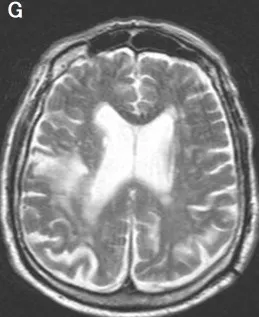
E-H: Axial T2-weighted cerebral MRI sequences showing a cortico-subcortical fronto-parietal hyperintensity with restricted diffusion (not shown) consistent with acute ischaemic lesion and bilateral old ischaemic lesions in the right occipital and left temporal lobe.
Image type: radiology (mri)